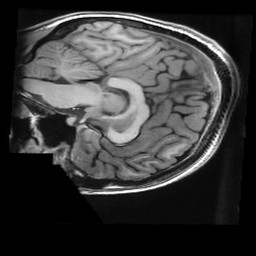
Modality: T1w
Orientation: sagittal
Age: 28
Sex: female
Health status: healthy
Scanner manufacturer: ge
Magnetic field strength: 3 T
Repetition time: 0.008256 s
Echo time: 0.003108 s